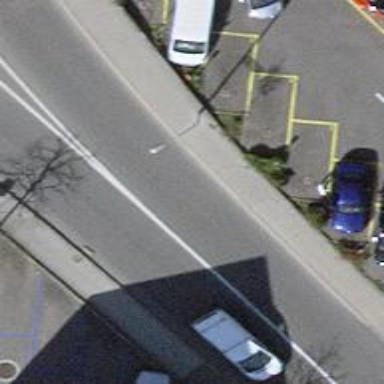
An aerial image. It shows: Bus stop along the road.